Question: I am currently developing a tracking system to plot out the user's movement trajectory inside a room or whaterever.
Now i have managed to import my map into the app and the map is free to be zoomed and moved.
The next step is to place a marker to indicate the user location on the map and move the mark around OVER the map. (like floating on the map)
I read it somewhere and think this may be done with 'MyLocationOverlay', but most of the examples online are all to apply it onto the 'google map'. However, in my case, my map is not 'google map', it is . (The map can be the map of my room or even a map that I draw myself!)
I have done the tracking algorithm, i.e. .
So
In details, I have a self-defined view, MapView, as follows:
'''
package com.example.drsystem;
import android.content.Context;
import android.graphics.Canvas;
import android.graphics.drawable.Drawable;
import android.util.AttributeSet;
import android.util.Log;
import android.view.MotionEvent;
import android.view.ScaleGestureDetector;
import android.view.View;
public class MapView extends View {
private static final int INVALID_POINTER_ID = -1;
private Drawable mImage;
private float mPosX;
private float mPosY;
private float mLastTouchX;
private float mLastTouchY;
private int mActivePointerId = INVALID_POINTER_ID;
private ScaleGestureDetector mScaleDetector;
private float mScaleFactor = 1.f;
public MapView(Context context) {
this(context, null, 0);
mImage = getResources().getDrawable(R.drawable.lv12n);
mImage.setBounds(0, 0, mImage.getIntrinsicWidth(), mImage.getIntrinsicHeight());
}
// called when XML tries to inflate this View
public MapView(Context context, AttributeSet attrs) {
this(context, attrs, 0);
mImage = getResources().getDrawable(R.drawable.lv12n);
mImage.setBounds(0, 0, mImage.getIntrinsicWidth(), mImage.getIntrinsicHeight());
}
public MapView(Context context, AttributeSet attrs, int defStyle) {
super(context, attrs, defStyle);
mScaleDetector = new ScaleGestureDetector(context, new ScaleListener());
}
@Override
public boolean onTouchEvent(MotionEvent ev) {
// Let the ScaleGestureDetector inspect all events.
mScaleDetector.onTouchEvent(ev);
final int action = ev.getAction();
switch (action & MotionEvent.ACTION_MASK) {
case MotionEvent.ACTION_DOWN: {
final float x = ev.getX();
final float y = ev.getY();
mLastTouchX = x;
mLastTouchY = y;
mActivePointerId = ev.getPointerId(0);
break;
}
case MotionEvent.ACTION_MOVE: {
final int pointerIndex = ev.findPointerIndex(mActivePointerId);
final float x = ev.getX(pointerIndex);
final float y = ev.getY(pointerIndex);
// Only move if the ScaleGestureDetector isn't processing a gesture.
if (!mScaleDetector.isInProgress()) {
final float dx = x - mLastTouchX;
final float dy = y - mLastTouchY;
mPosX += dx;
mPosY += dy;
invalidate();
}
mLastTouchX = x;
mLastTouchY = y;
break;
}
case MotionEvent.ACTION_UP: {
mActivePointerId = INVALID_POINTER_ID;
break;
}
case MotionEvent.ACTION_CANCEL: {
mActivePointerId = INVALID_POINTER_ID;
break;
}
case MotionEvent.ACTION_POINTER_UP: {
final int pointerIndex = (ev.getAction() & MotionEvent.ACTION_POINTER_INDEX_MASK) >> MotionEvent.ACTION_POINTER_INDEX_SHIFT;
final int pointerId = ev.getPointerId(pointerIndex);
if (pointerId == mActivePointerId) {
// This was our active pointer going up. Choose a new
// active pointer and adjust accordingly.
final int newPointerIndex = pointerIndex == 0 ? 1 : 0;
mLastTouchX = ev.getX(newPointerIndex);
mLastTouchY = ev.getY(newPointerIndex);
mActivePointerId = ev.getPointerId(newPointerIndex);
}
break;
}
}
return true;
}
@Override
public void onDraw(Canvas canvas) {
super.onDraw(canvas);
canvas.save();
Log.d("MapView", "X: " + mPosX + " Y: " + mPosY);
canvas.translate(mPosX, mPosY);
canvas.scale(mScaleFactor, mScaleFactor);
mImage.draw(canvas);
canvas.restore();
}
private class ScaleListener extends ScaleGestureDetector.SimpleOnScaleGestureListener {
@Override
public boolean onScale(ScaleGestureDetector detector) {
mScaleFactor *= detector.getScaleFactor();
// Don't let the object get too small or too large.
mScaleFactor = Math.max(0.1f, Math.min(mScaleFactor, 10.0f));
invalidate();
return true;
}
}
}
'''
Up to here, the map is successfully input into the app, and it is both movable and zoomable.
And then, I insert this custom view into the layout XML file as follows:
'''
<RelativeLayout xmlns:android="http://schemas.android.com/apk/res/android"
xmlns:tools="http://schemas.android.com/tools"
android:layout_width="match_parent"
android:layout_height="match_parent"
android:paddingBottom="@dimen/activity_vertical_margin"
android:paddingLeft="@dimen/activity_horizontal_margin"
android:paddingRight="@dimen/activity_horizontal_margin"
android:paddingTop="@dimen/activity_vertical_margin"
tools:context=".MapView" >
<com.example.drsystem.MapView
android:id="@+id/mapView1"
android:layout_width="fill_parent"
android:layout_height="400dp"
android:layout_above="@+id/button2"
android:layout_alignParentLeft="true"
android:layout_alignParentRight="true"
android:layout_alignParentTop="true" />
...
</RelativeLayout>
'''
I also attach the screenshot here for your reference:

The area above the buttons and textviews is my 'MapView'
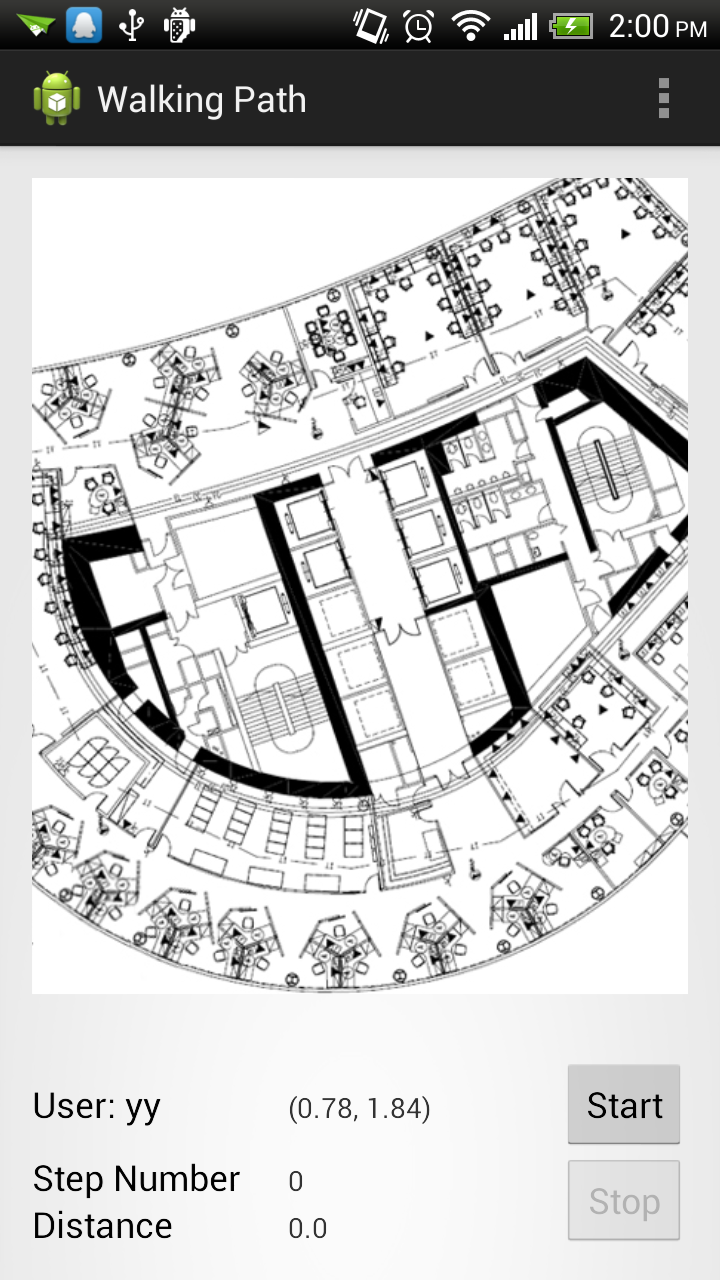
Answer: Here is part of my code that did what you ask(but only for drag gesture), zooming is bit complicate. I need to know which point your zooming based on, for example the middle of two fingers or the (0.0) on screen
First initial the dot but invisible
'''
ImageButton dot = new ImageButton(this);// since I add onClick for the dot
//setImageBitmap
dot.setVisibility(View.INVISIBLE);
RelativeLayout.LayoutParams dotparams = new RelativeLayout.LayoutParams(RelativeLayout.LayoutParams.WRAP_CONTENT, RelativeLayout.LayoutParams.WRAP_CONTENT);
dotparams.setMargins(0,0,0,0);
dot.setLayoutParams(dotparams);
final RelativeLayout myLayout = (RelativeLayout)findViewById(R.id.maplayout);//set an Id for your RelativeLayout
myLayout.addView(dot,dotparams);
'''
for add dot with related position to map
dotImageWidth/Height can get from Bitmap.getWidth()/getHeight()
'''
private void displayPositon(int dotx, int doty) {
dot.setVisibility(View.VISIBLE);
RelativeLayout.LayoutParams dotparams = new RelativeLayout.LayoutParams(RelativeLayout.LayoutParams.WRAP_CONTENT, RelativeLayout.LayoutParams.WRAP_CONTENT);
dotparams.setMargins((int)(((android.widget.RelativeLayout.LayoutParams) mImage.getLayoutParams()).leftMargin + dotx - dotImageWidth/2 ),(int)(((android.widget.RelativeLayout.LayoutParams) mImage.getLayoutParams()).topMargin + doty - dotImageHeight),0,0);
dot.setLayoutParams(params);
'''
in onTouchEvent before switch
'''
RelativeLayout.LayoutParams params[];
params = new RelativeLayout.LayoutParams[2];//one is the top-left of your mapView, one is the dot
params[0]= (android.widget.RelativeLayout.LayoutParams) dot.getLayoutParams();
params[1]= (android.widget.RelativeLayout.LayoutParams) mImage.getLayoutParams();
'''
case Action_Down
'''
dotleftMargin = ((android.widget.RelativeLayout.LayoutParams) dot.getLayoutParams()).leftMargin;
dottopMargin = ((android.widget.RelativeLayout.LayoutParams) dot.getLayoutParams()).topMargin;
mapleftMargin = ((android.widget.RelativeLayout.LayoutParams) mImage.getLayoutParams()).leftMargin;
maptopMargin = ((android.widget.RelativeLayout.LayoutParams) mImage.getLayoutParams()).topMargin;
'''
case ACTION_MOVE
'''
params[0].setMargins((int)(x - mLastTouchX + dotleftMargin), (int)(y- mLastTouchY + dottopMargin), 0, 0);
params[1].setMargins((int)(x - mLastTouchX + mapleftMargin), (int)(y- mLastTouchY + maptopMargin), 0, 0);
'''